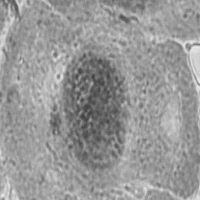
Label: prophase